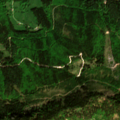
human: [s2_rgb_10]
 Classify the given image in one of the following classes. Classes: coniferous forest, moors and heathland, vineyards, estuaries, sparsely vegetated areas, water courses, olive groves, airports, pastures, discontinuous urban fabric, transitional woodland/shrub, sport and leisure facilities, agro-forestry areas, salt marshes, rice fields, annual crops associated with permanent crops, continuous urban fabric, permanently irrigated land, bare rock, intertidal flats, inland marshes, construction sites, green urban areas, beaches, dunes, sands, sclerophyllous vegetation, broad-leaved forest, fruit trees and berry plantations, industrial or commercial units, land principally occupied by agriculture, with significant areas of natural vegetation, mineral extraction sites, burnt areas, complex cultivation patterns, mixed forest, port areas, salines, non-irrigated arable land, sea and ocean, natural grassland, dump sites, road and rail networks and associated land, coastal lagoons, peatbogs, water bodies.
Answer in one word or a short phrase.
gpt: pastures, coniferous forest, mixed forest